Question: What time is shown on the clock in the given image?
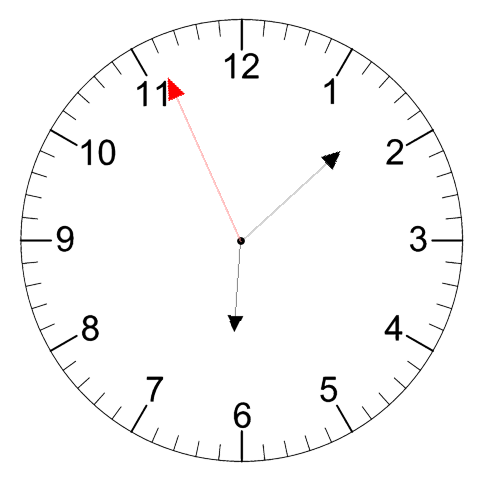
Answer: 06:07:56